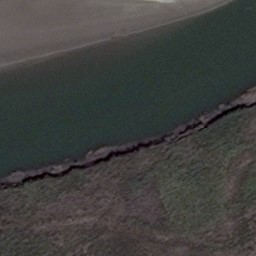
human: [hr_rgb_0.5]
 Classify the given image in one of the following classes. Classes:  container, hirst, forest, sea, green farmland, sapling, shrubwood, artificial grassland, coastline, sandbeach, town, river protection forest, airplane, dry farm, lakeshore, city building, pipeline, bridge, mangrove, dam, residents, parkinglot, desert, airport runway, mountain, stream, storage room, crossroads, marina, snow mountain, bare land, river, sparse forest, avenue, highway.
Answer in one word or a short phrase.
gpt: river